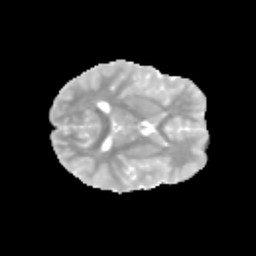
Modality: MD
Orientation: axial
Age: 10
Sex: male
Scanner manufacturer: siemens
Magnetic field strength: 3 T
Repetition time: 3.8 s
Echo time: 0.07 s